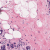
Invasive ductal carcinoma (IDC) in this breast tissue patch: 0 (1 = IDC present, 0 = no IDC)